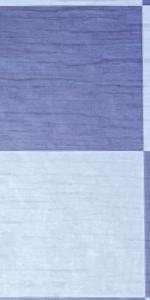
Label: Empty